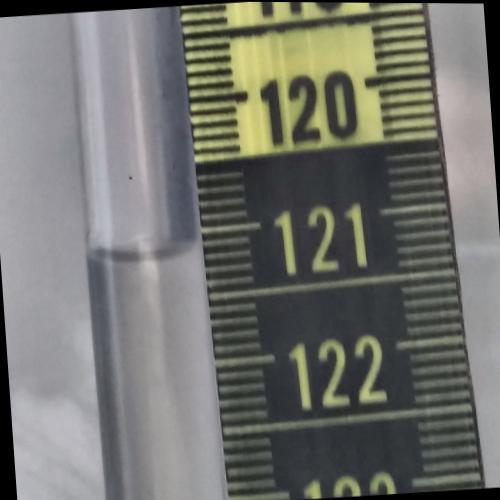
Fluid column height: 121.1 cm